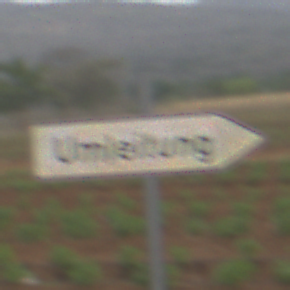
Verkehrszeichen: UmleitungswegweiserRechtsweisend
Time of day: Midday
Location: Outdoor (Nature)
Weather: PartlyCloudy
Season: NotSpecified
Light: Natural